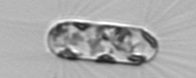
Label: Corethron_hystrix